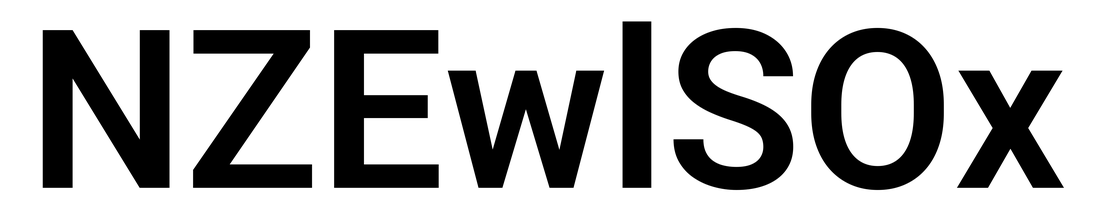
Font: Roboto_SemiBold